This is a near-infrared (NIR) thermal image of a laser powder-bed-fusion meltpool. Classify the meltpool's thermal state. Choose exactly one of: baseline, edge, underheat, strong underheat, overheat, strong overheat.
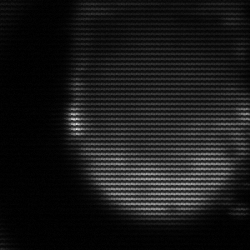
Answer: edge